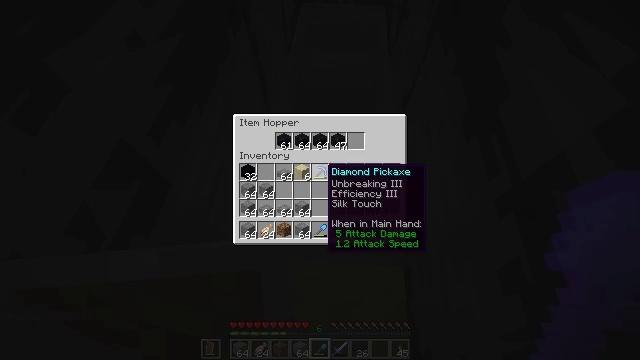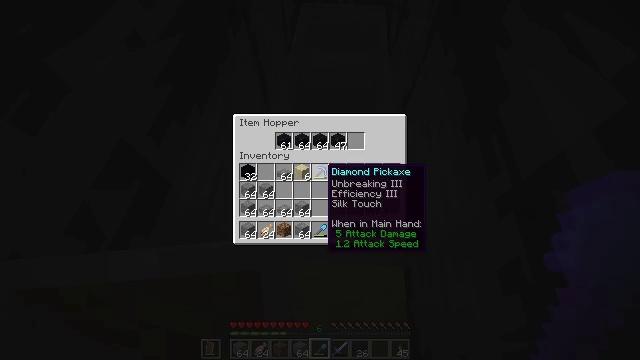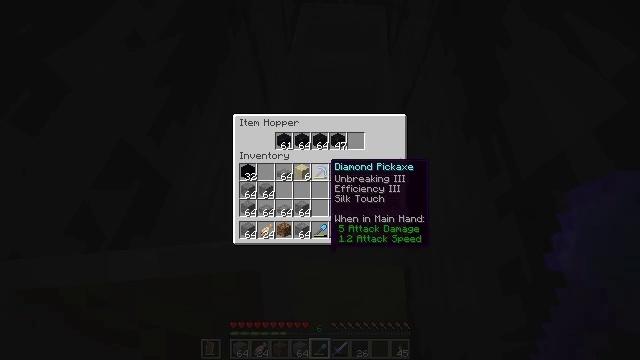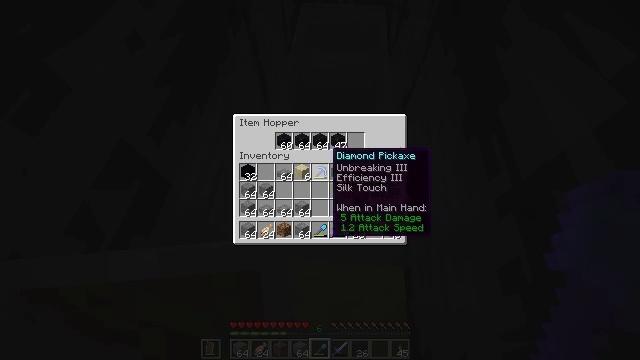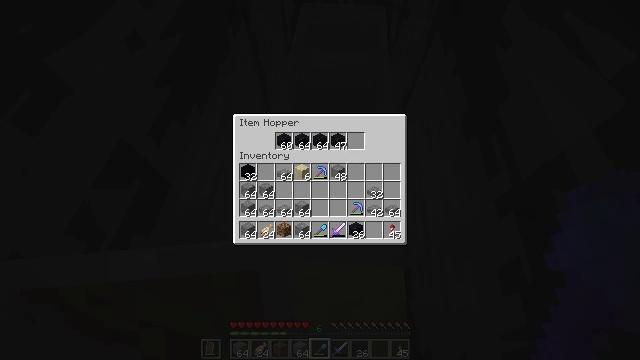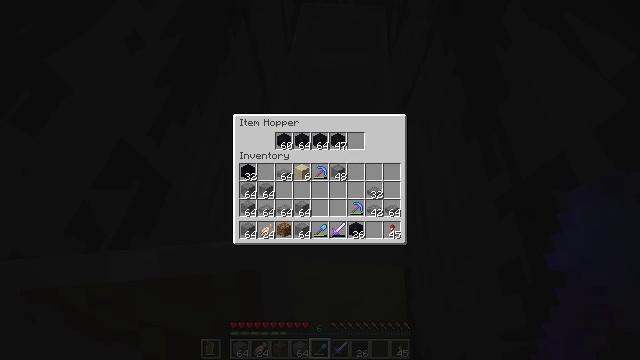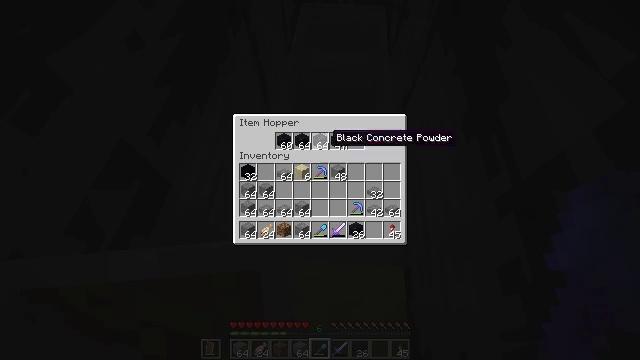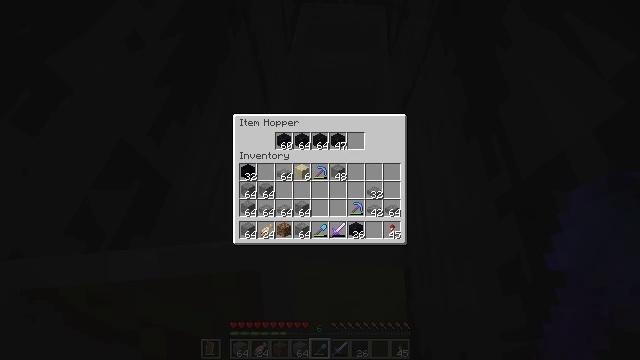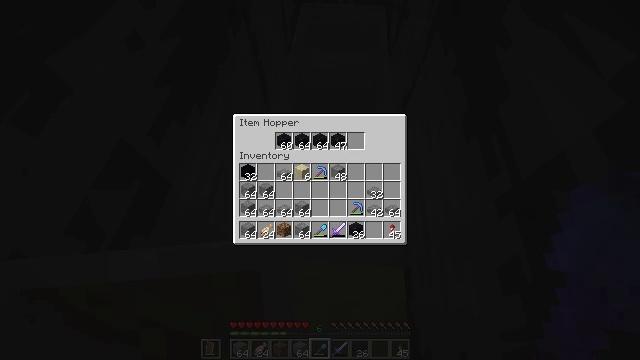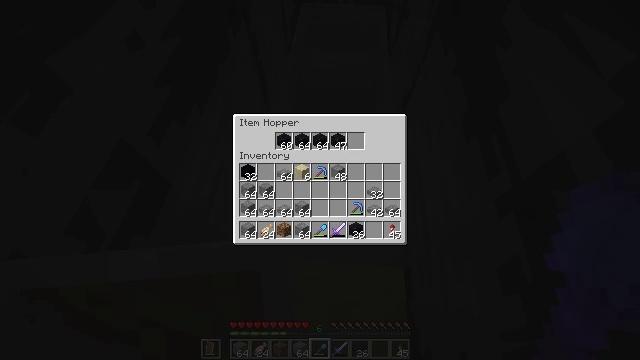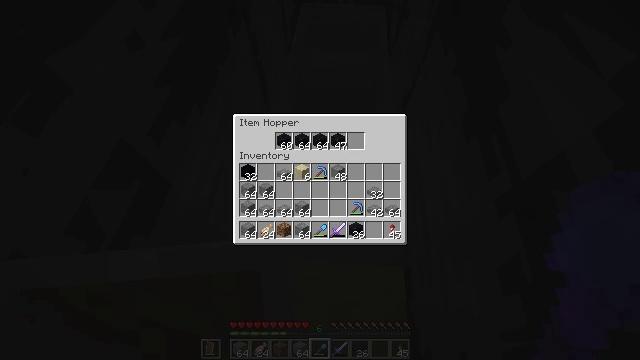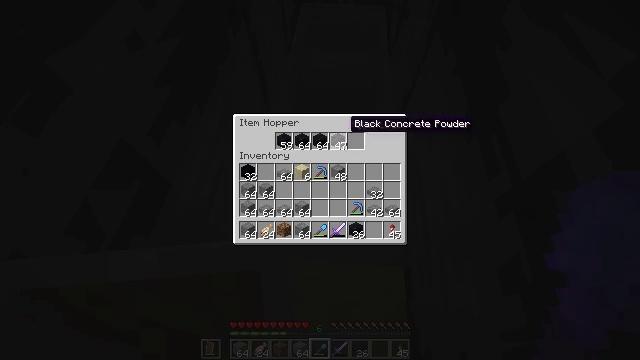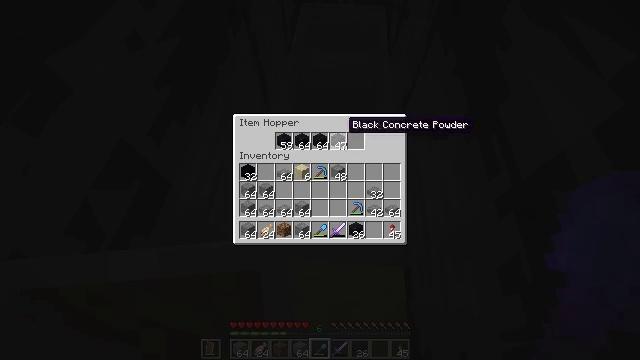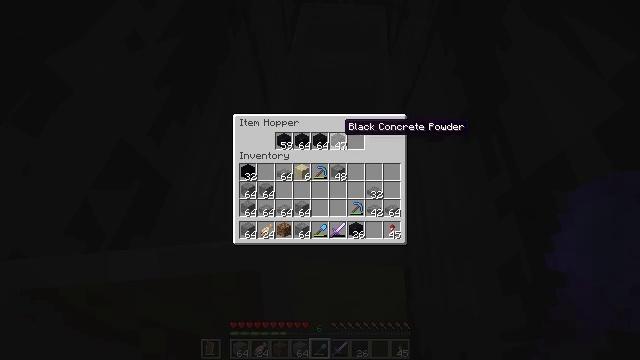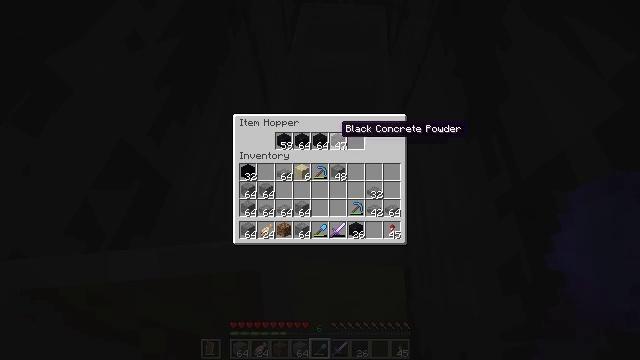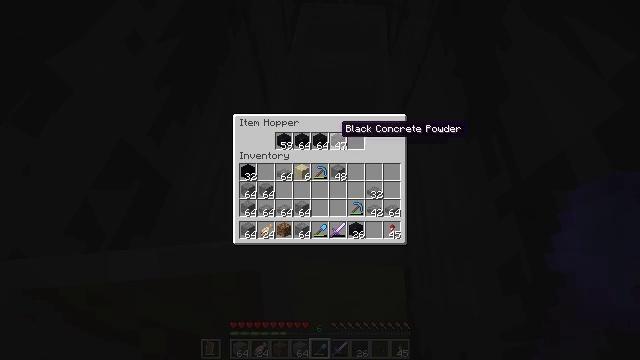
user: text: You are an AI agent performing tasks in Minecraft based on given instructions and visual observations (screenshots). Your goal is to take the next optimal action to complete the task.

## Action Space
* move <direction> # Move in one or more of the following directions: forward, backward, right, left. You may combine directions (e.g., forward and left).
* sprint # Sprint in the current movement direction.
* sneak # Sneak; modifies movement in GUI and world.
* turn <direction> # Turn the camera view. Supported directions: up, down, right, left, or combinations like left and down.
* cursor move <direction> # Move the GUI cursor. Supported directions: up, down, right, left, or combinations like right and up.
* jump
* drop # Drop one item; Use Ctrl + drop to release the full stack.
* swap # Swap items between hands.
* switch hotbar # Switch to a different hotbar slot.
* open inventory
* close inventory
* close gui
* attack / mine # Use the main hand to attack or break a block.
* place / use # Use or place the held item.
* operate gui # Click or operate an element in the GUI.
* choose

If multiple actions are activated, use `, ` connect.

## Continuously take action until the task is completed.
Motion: motion action
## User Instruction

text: Break the black concrete powder to collect it.
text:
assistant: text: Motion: no_op
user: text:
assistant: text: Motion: no_op
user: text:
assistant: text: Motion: cursor move up
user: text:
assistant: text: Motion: sneak, cursor move up
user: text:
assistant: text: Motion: sneak
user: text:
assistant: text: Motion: sneak
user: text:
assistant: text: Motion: sneak, cursor move right and up
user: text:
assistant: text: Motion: sneak
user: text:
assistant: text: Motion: sneak
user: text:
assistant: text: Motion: sneak
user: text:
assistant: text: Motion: sneak, cursor move left
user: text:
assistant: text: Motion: sneak
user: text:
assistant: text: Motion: sneak
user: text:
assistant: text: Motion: sneak
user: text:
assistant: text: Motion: sneak
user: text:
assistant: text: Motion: sneak, choose
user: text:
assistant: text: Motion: sneak, choose
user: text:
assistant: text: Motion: sneak, choose
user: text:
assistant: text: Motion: sneak, cursor move left
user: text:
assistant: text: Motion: sneak
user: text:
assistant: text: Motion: sneak
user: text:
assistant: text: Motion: sneak, choose
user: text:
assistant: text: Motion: sneak, choose
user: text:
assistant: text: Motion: sneak, cursor move left
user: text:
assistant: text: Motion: sneak
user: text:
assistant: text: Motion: sneak
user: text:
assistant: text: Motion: sneak, choose
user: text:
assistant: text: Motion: sneak, choose
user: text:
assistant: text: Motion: sneak, choose
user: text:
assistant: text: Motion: sneak, cursor move left